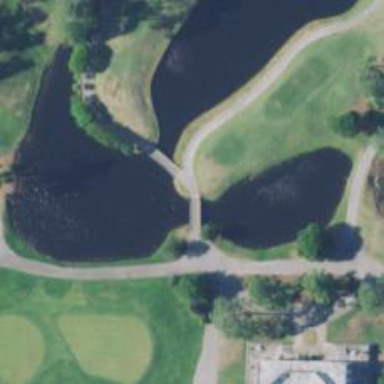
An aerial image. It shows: Bridge over path used as golf cartpath.